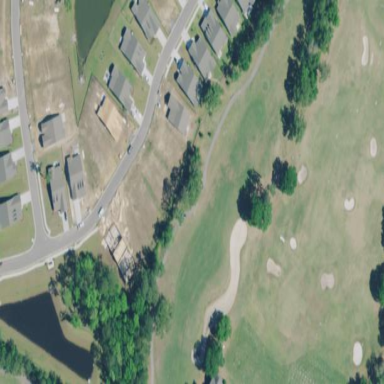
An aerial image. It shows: Golf fairway surrounded by grass.